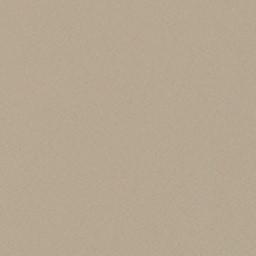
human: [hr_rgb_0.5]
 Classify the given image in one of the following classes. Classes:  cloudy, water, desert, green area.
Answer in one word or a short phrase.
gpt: desert